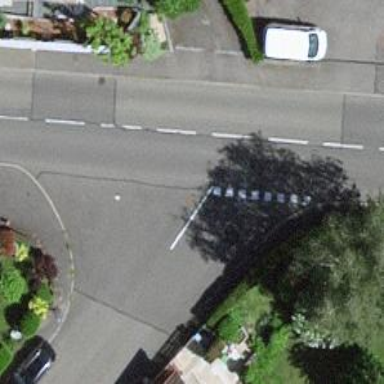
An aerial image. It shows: Road with "give way" sign.